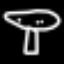
Label: mushroom